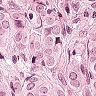
Metastatic tissue present: yes